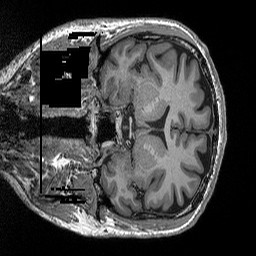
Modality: T1w
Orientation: coronal
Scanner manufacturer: siemens
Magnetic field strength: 3 T
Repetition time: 2.3 s
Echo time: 0.00298 s